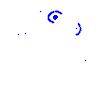
Particle: pion